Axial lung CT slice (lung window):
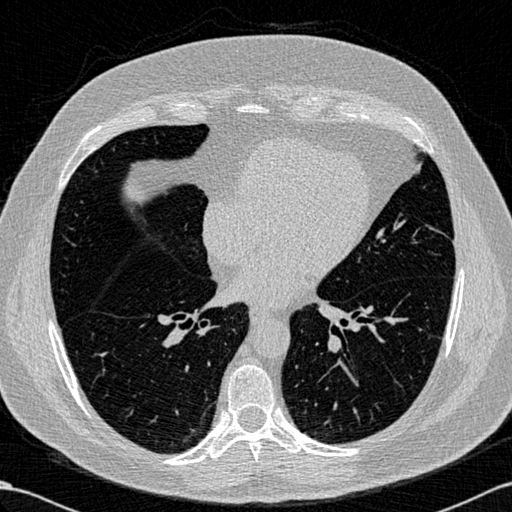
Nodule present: no